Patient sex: M
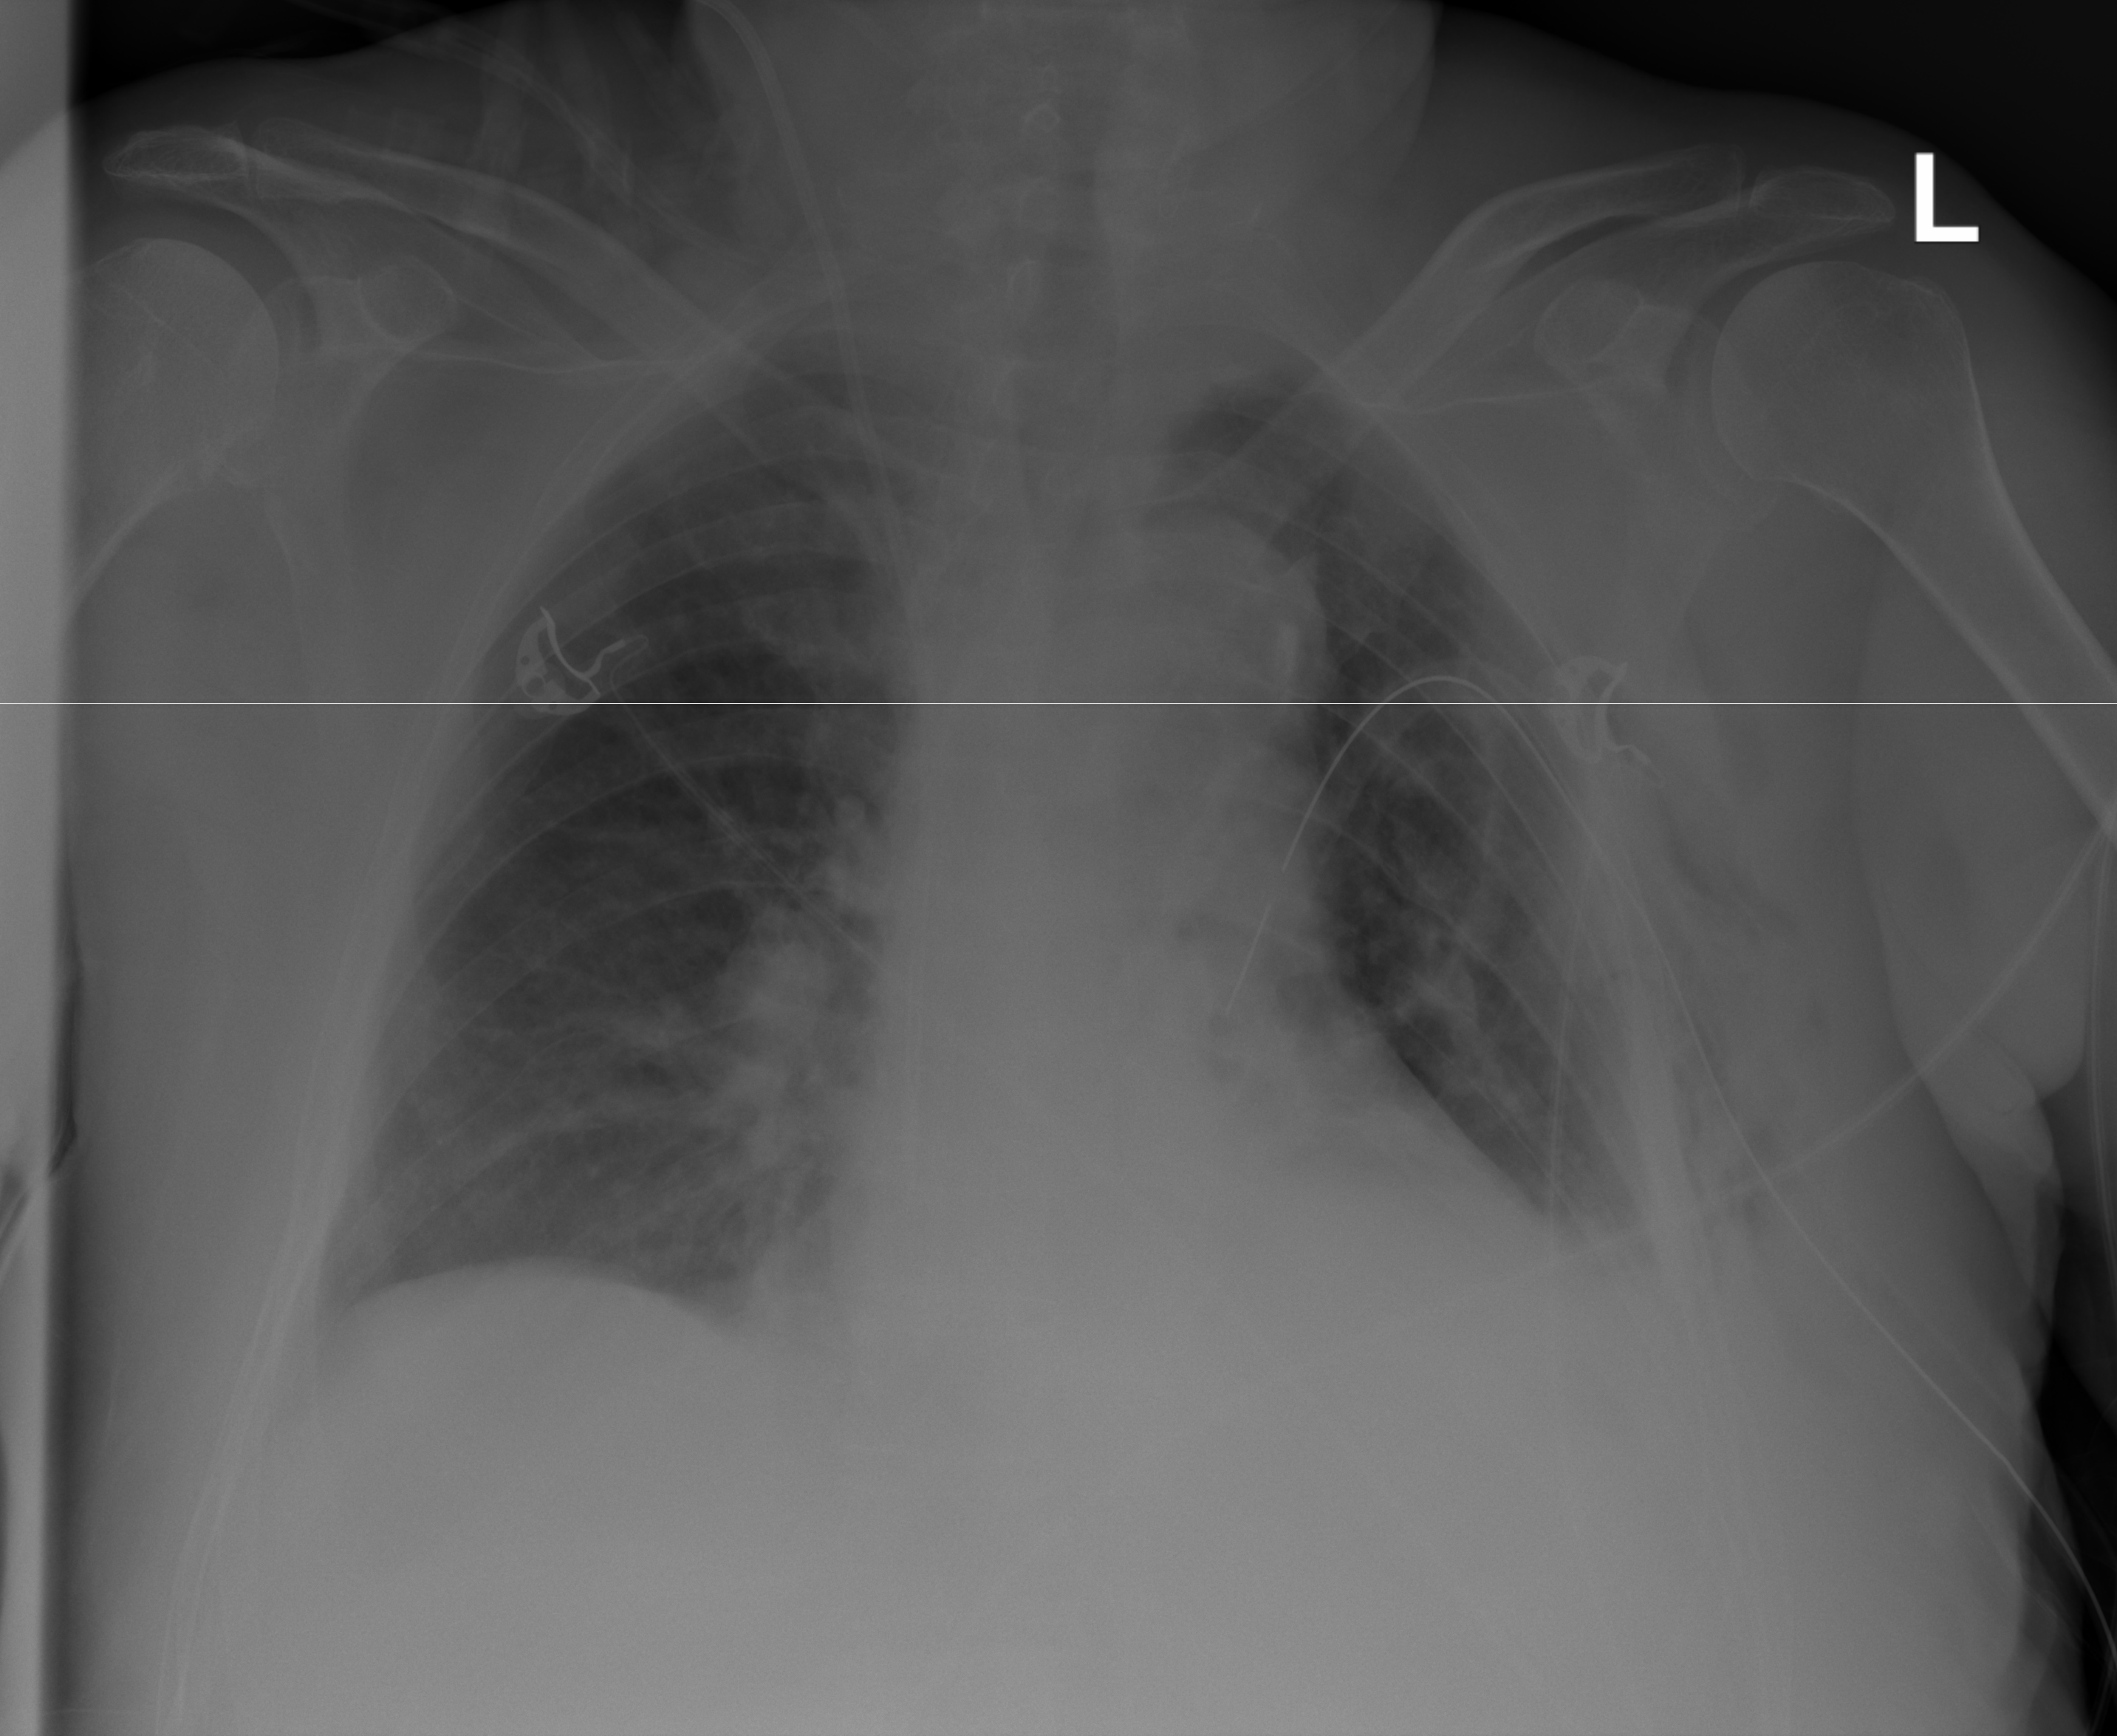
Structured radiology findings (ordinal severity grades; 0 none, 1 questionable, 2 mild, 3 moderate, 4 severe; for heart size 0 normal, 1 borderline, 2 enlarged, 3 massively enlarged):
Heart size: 0
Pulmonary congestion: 0
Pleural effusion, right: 0
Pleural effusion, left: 2
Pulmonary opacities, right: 0
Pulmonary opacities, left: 0
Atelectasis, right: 0
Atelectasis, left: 2